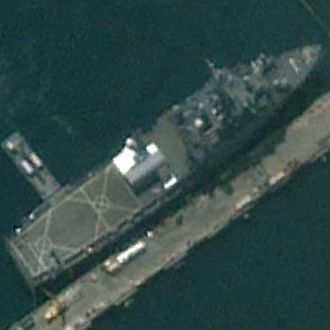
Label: combat